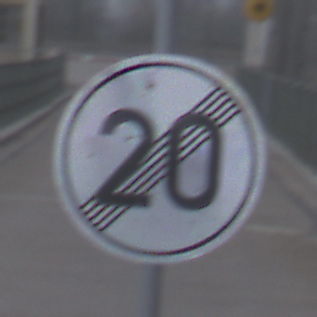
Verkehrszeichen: EndeGeschwindigkeit20
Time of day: MorningAfternoon
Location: Outdoor (Suburban)
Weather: Overcast
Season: NotSpecified
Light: Natural